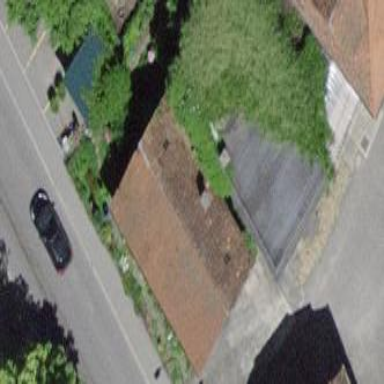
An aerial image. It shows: Garage.